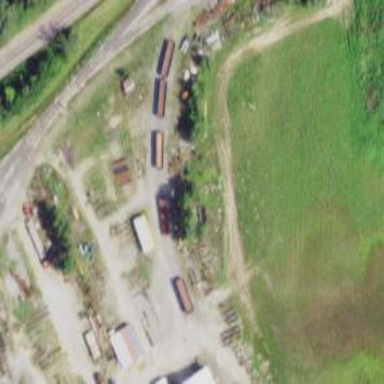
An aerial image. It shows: Rail spur service.